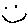
Label: smiley face